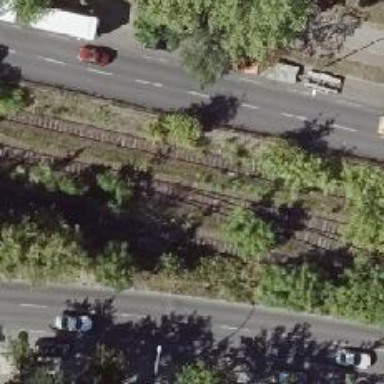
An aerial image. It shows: Railway switch.